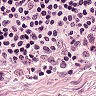
Metastatic tissue present: no